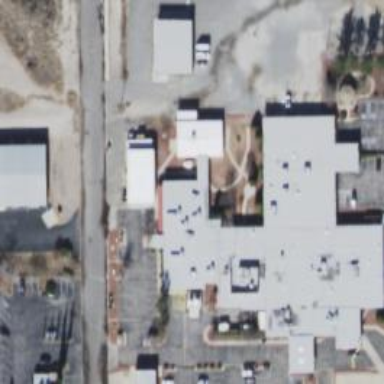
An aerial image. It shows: Healthcare facility identified as hospital.